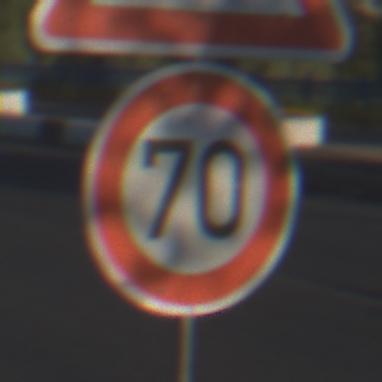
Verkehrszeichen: Geschwindigkeit70
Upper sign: WildwechselLinks
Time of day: MorningAfternoon
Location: Outdoor (Urban)
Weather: Clear
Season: NotSpecified
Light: Natural